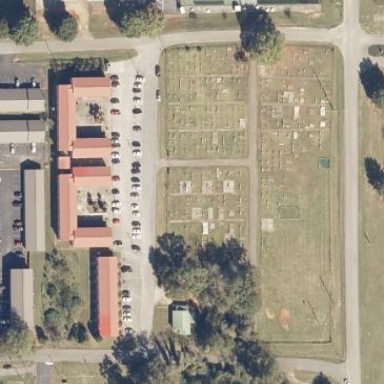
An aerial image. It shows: Cemetery.